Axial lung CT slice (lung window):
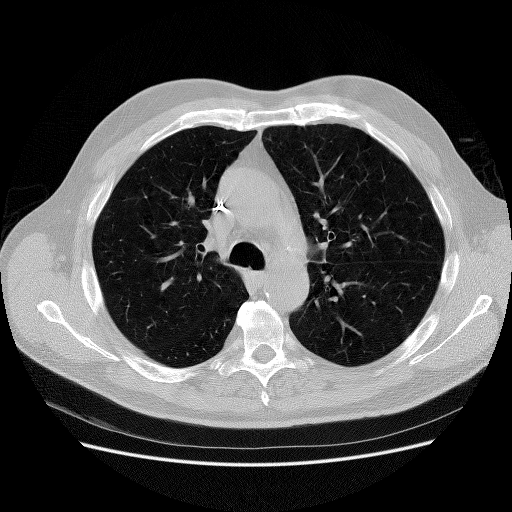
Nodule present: yes
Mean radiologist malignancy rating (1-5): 3